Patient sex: M
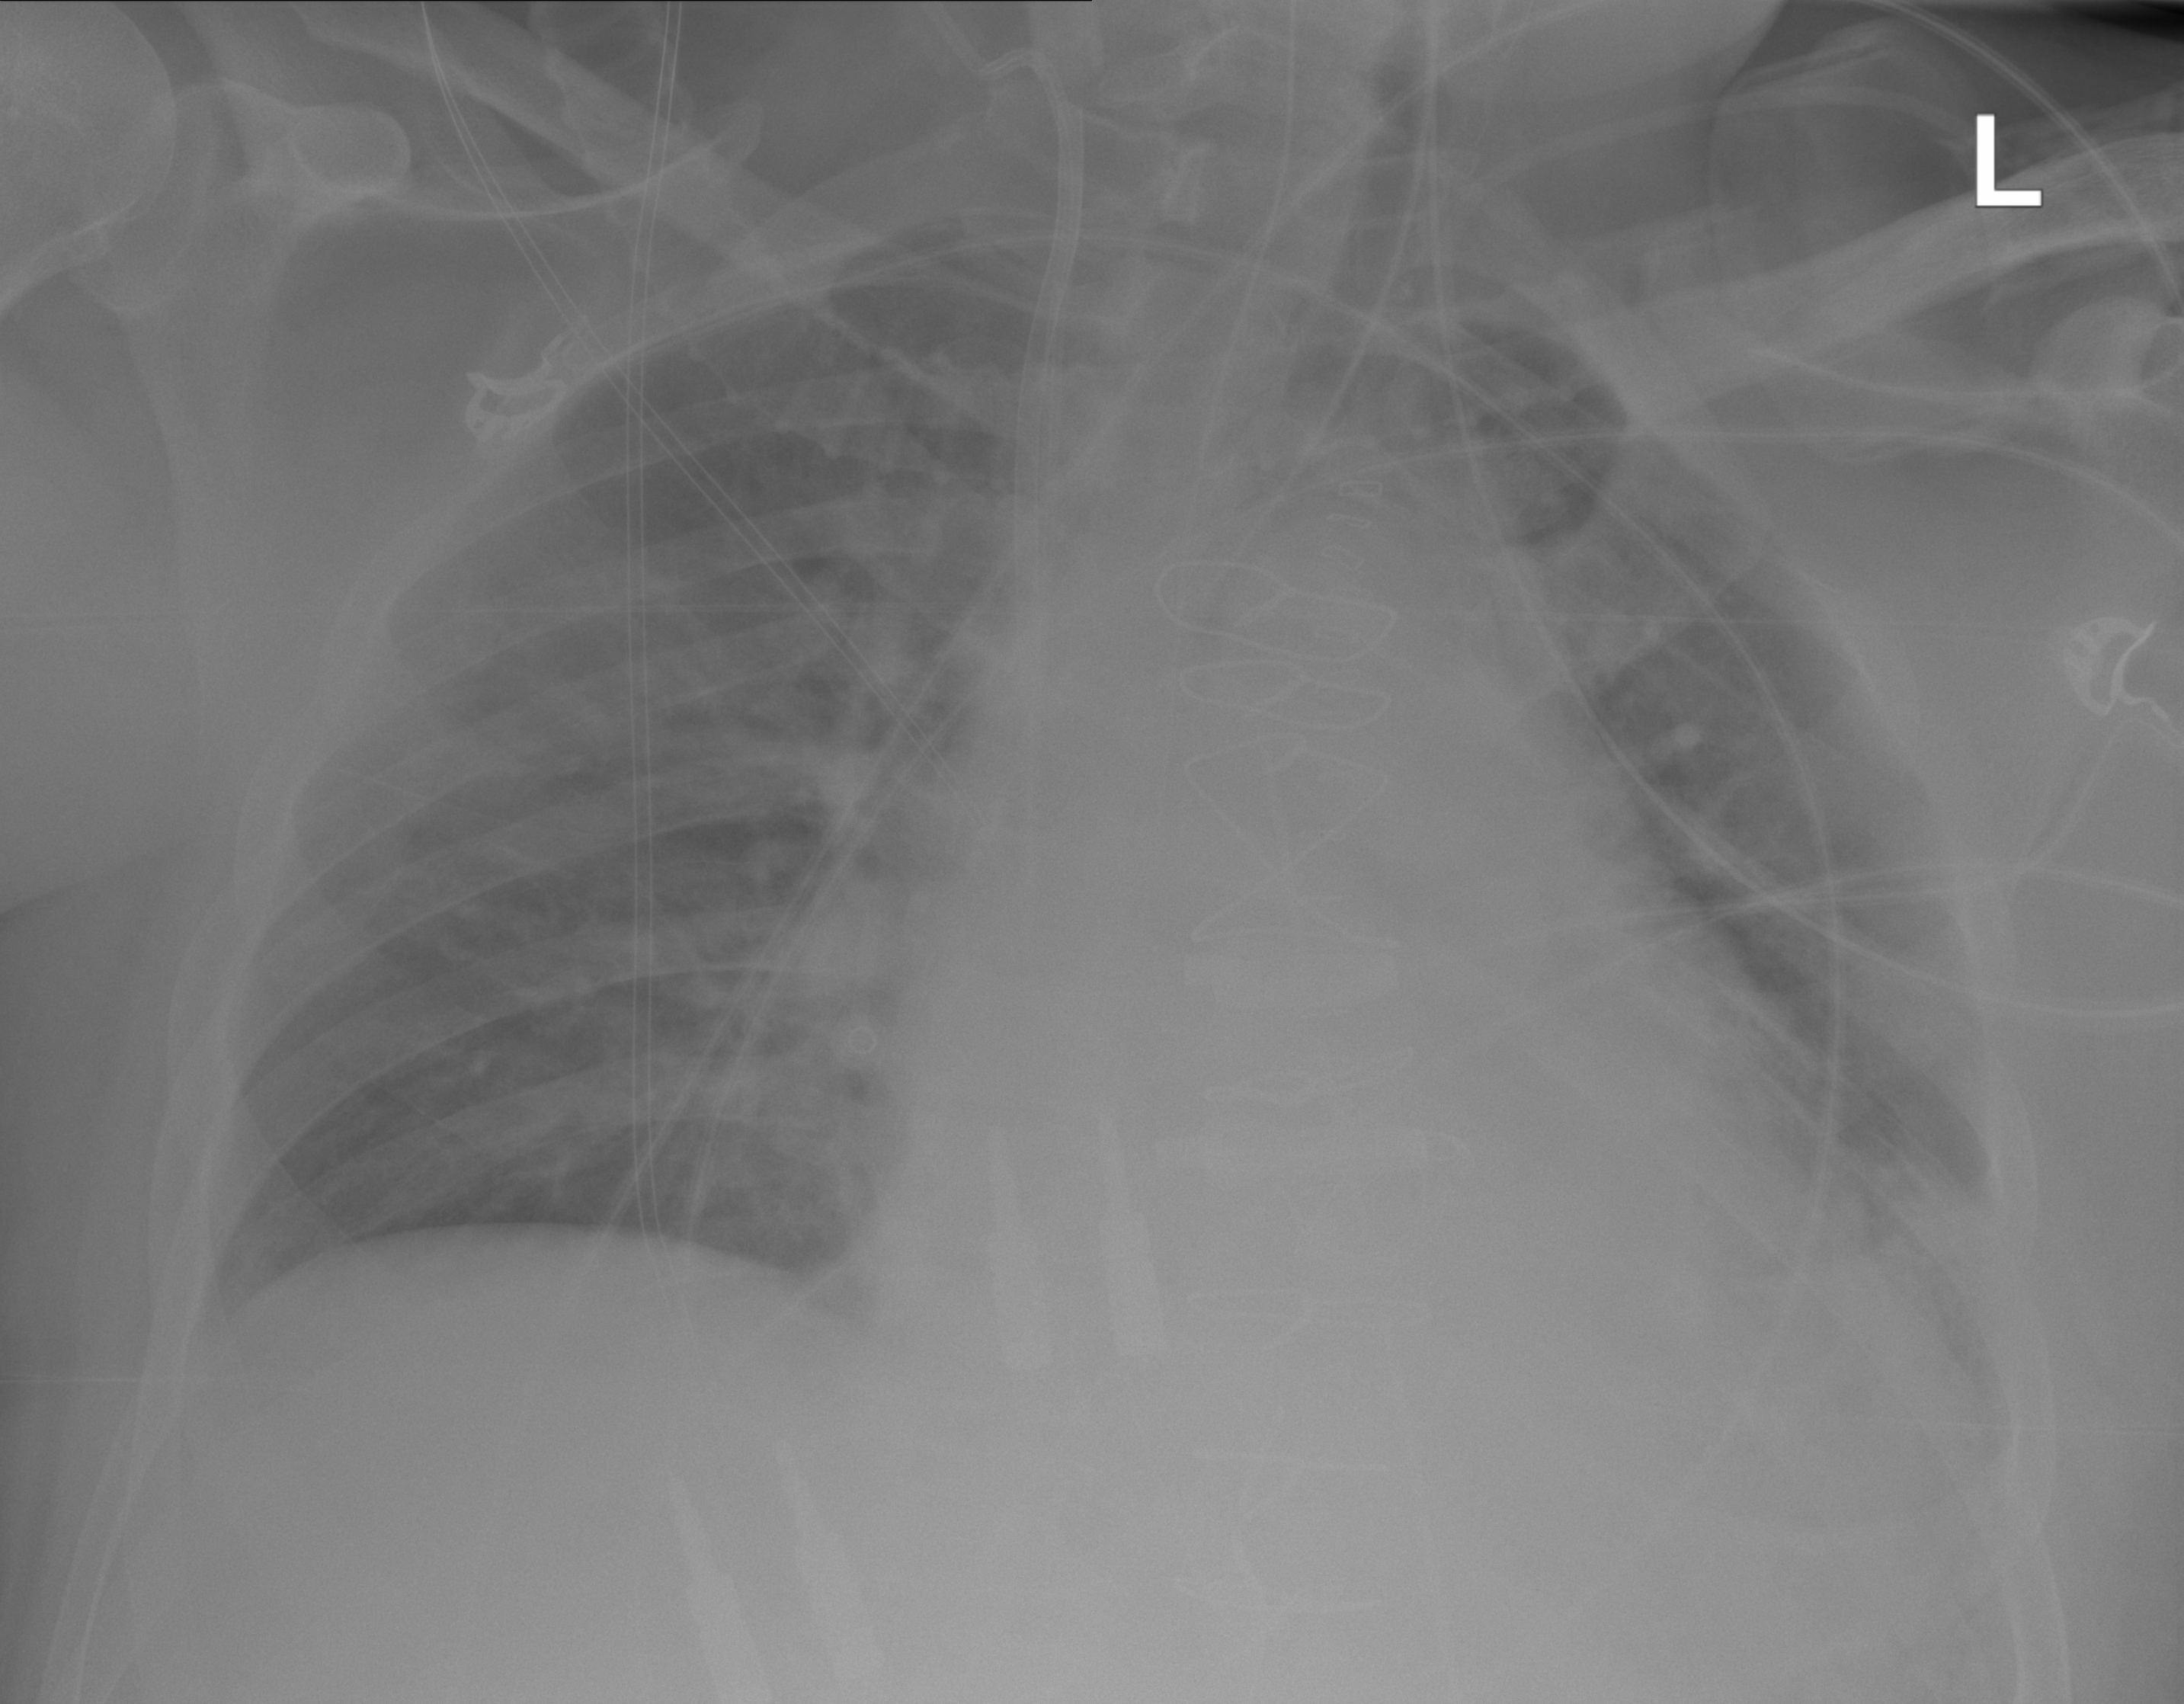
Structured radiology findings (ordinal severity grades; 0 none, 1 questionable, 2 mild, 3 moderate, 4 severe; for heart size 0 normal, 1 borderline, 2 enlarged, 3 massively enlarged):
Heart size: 3
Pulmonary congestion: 2
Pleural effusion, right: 0
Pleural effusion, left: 2
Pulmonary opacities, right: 0
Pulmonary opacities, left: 2
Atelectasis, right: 0
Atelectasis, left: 2